Question: Good Morning,
I have a list of items with a prev. & next button. When the user is at the start of the list the prev button is disabled. Clicking next takes them to the next record and my click handler sets the prev button enabled true. However in the emulator it doesn't show the button enabled. Clicking next moves me to the third record and again the handler sets the prev button enabled but this time it does become enabled in the emulator. I'm grasping at straw here but do I need to invalidate and redraw or something?? I don't understand why such an elementary task is not working.
In XML:
'''
<Button
android:id="@+id/btn_PrevLift"
...
android:enabled="false"
android:onClick="btn_PrevLiftClick" />
'''
In the handler code:
'''
private void UpdateNavButtonStatus(int z)
{
...
btn_Next.setEnabled(true);
btn_Prev.setEnabled(true);
....
}
'''
No just to show you how little I know about what I'm doing how come when I look at the variable values in Eclipse debug I can't see the enabled property in any state???

Very odd to me at least. If I move from using XML defined event handlers to programatically defined as below it works great!!!???
'''
btn_Nxt.setOnClickListener(new OnClickListener()
{
public void onClick(View v)
{
//Call helper methods etc...
}
});
'''
So when I was trying to get a handle on my Button objects I was using the View.findViewById(etc). When I changed from XML to the programatically declared event handler I used ViewGroup.findViewById. Reverting back to xml if I use the ViewGroup I get a "different" handle that seems to work...????
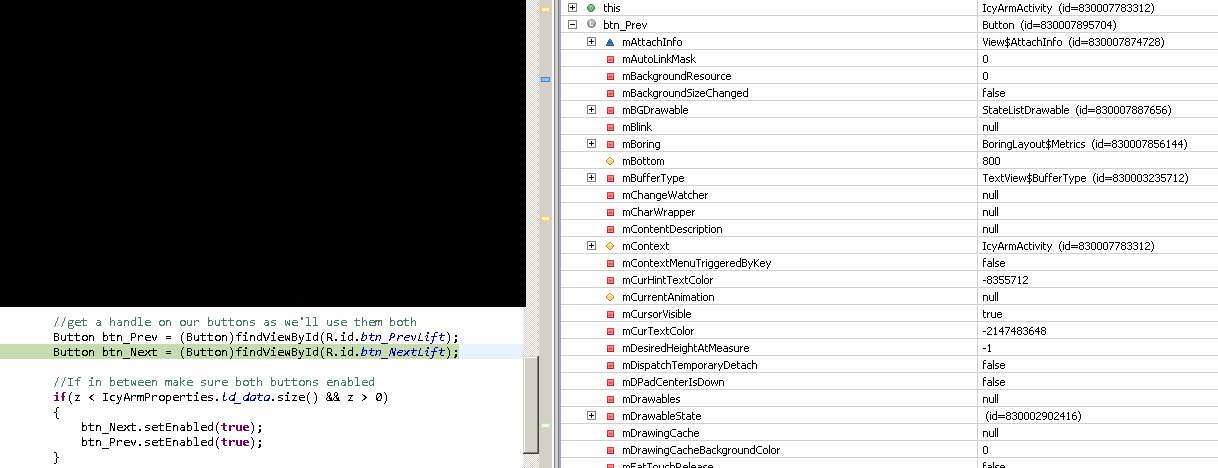
Answer: I have identified the problem and of course the problem is me. I was enabling the button and then the ListView was updating to the next record. Of course my enabled button was one behind so it appeared that when I clicked a second time the button suddenly enable but that is not the case. When I clicked a second time we moved to record three and showed button for record two which was enabled.
See my buttons were part of my ListView and new buttons were being drawn for each record. OOHHHH it makes so much sense now how everything was behaving.
Anyway I moved the buttons off the ListView layout so they remain constant as the user navigates through the records.